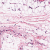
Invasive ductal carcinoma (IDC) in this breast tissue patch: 0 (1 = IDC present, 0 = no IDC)